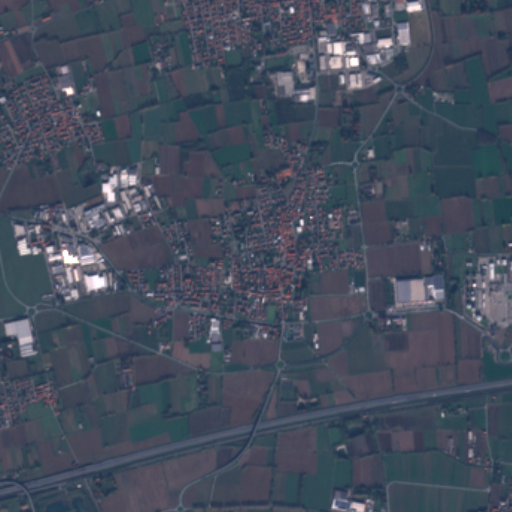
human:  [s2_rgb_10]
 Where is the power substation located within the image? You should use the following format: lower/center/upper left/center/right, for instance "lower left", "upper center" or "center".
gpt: The power substation is located in the upper left of the image.
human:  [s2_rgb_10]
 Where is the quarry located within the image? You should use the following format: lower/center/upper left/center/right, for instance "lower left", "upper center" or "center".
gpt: The quarry is located in the upper left of the image.
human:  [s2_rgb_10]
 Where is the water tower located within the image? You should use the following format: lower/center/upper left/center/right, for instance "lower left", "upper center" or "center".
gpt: The water tower is located in the center of the image.
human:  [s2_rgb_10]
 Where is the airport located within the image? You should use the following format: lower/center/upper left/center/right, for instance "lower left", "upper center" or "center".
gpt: There is no airport in the image.